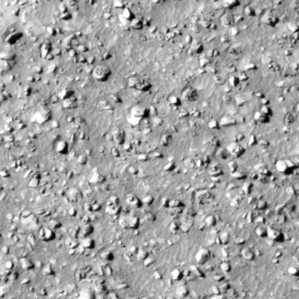
Label: non_frost